Field crop: maize
Growth stage: 2
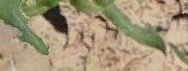
Species: maize